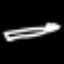
Label: pencil